Question: I am trying to set a particular node to more than one tabs on a tab pane. The problem is that only the last tab has the node when the application is launched but the rest of the tabs are shown empty.
I am attaching the code and a few screen shots to explain the problem:
'''
import javafx.application.Application;
import javafx.geometry.Pos;
import javafx.geometry.Side;
import javafx.scene.Group;
import javafx.scene.Scene;
import javafx.scene.control.Label;
import javafx.scene.control.Tab;
import javafx.scene.control.TabPane;
import javafx.scene.layout.BorderPane;
import javafx.scene.layout.HBox;
import javafx.scene.paint.Color;
import javafx.scene.text.Text;
import javafx.stage.Stage;
public class TabExample extends Application
{
public static void main(String[] args)
{
Application.launch(args);
}
@Override
public void start(Stage primaryStage)
{
primaryStage.setTitle("Tabs");
Group root = new Group();
Scene scene = new Scene(root, 400, 250, Color.WHITE);
TabPane tabPane = new TabPane();
BorderPane borderPane = new BorderPane();
Text myText = new Text("Hello");
for (int i = 0; i < 5; i++)
{
Tab tab = new Tab();
tab.setText("Tab"
+ i);
HBox hbox = new HBox();
hbox.getChildren().add(new Label("Tab"
+ i));
hbox.setAlignment(Pos.CENTER);
tab.setContent(myText);
tab.setClosable(false);
tabPane.getTabs().add(tab);
}
tabPane.setSide(Side.BOTTOM);
// bind to take available space
borderPane.prefHeightProperty().bind(scene.heightProperty());
borderPane.prefWidthProperty().bind(scene.widthProperty());
borderPane.setCenter(tabPane);
root.getChildren().add(borderPane);
primaryStage.setScene(scene);
primaryStage.show();
}
}
'''

Please let me know if there is anything wrong with what I am doing or is it a known bug?
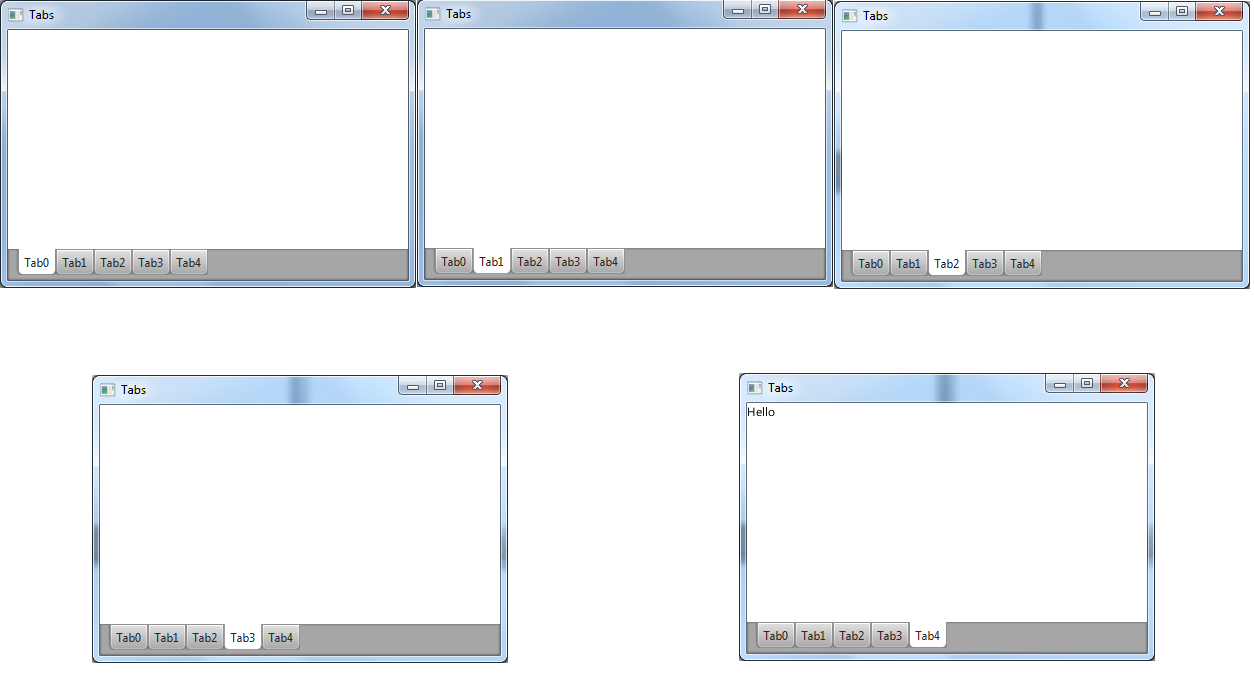
Answer: In JavaFX, each 'Node' can have exactly one (1) 'Parent'. See the <URL> Page in the JavaFX API. If you add a 'Node' to another 'Parent', the 'Node' looses its "connection" with the old 'Parent', which means it will not be displayed or accessable under the old 'Parent'.
The method which causes this in your source code is 'tab.setContent(myText);'.
To solve your problem, you have to create five different (=separate) objects and set each one of them to exactly one 'TabPane' as child // content .